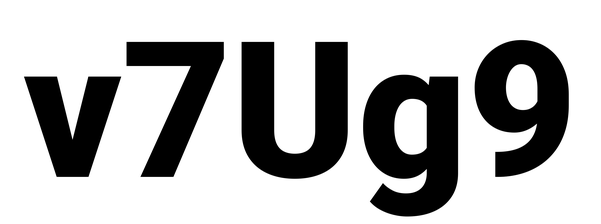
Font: Roboto_Black